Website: macys
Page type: delivery-shipping
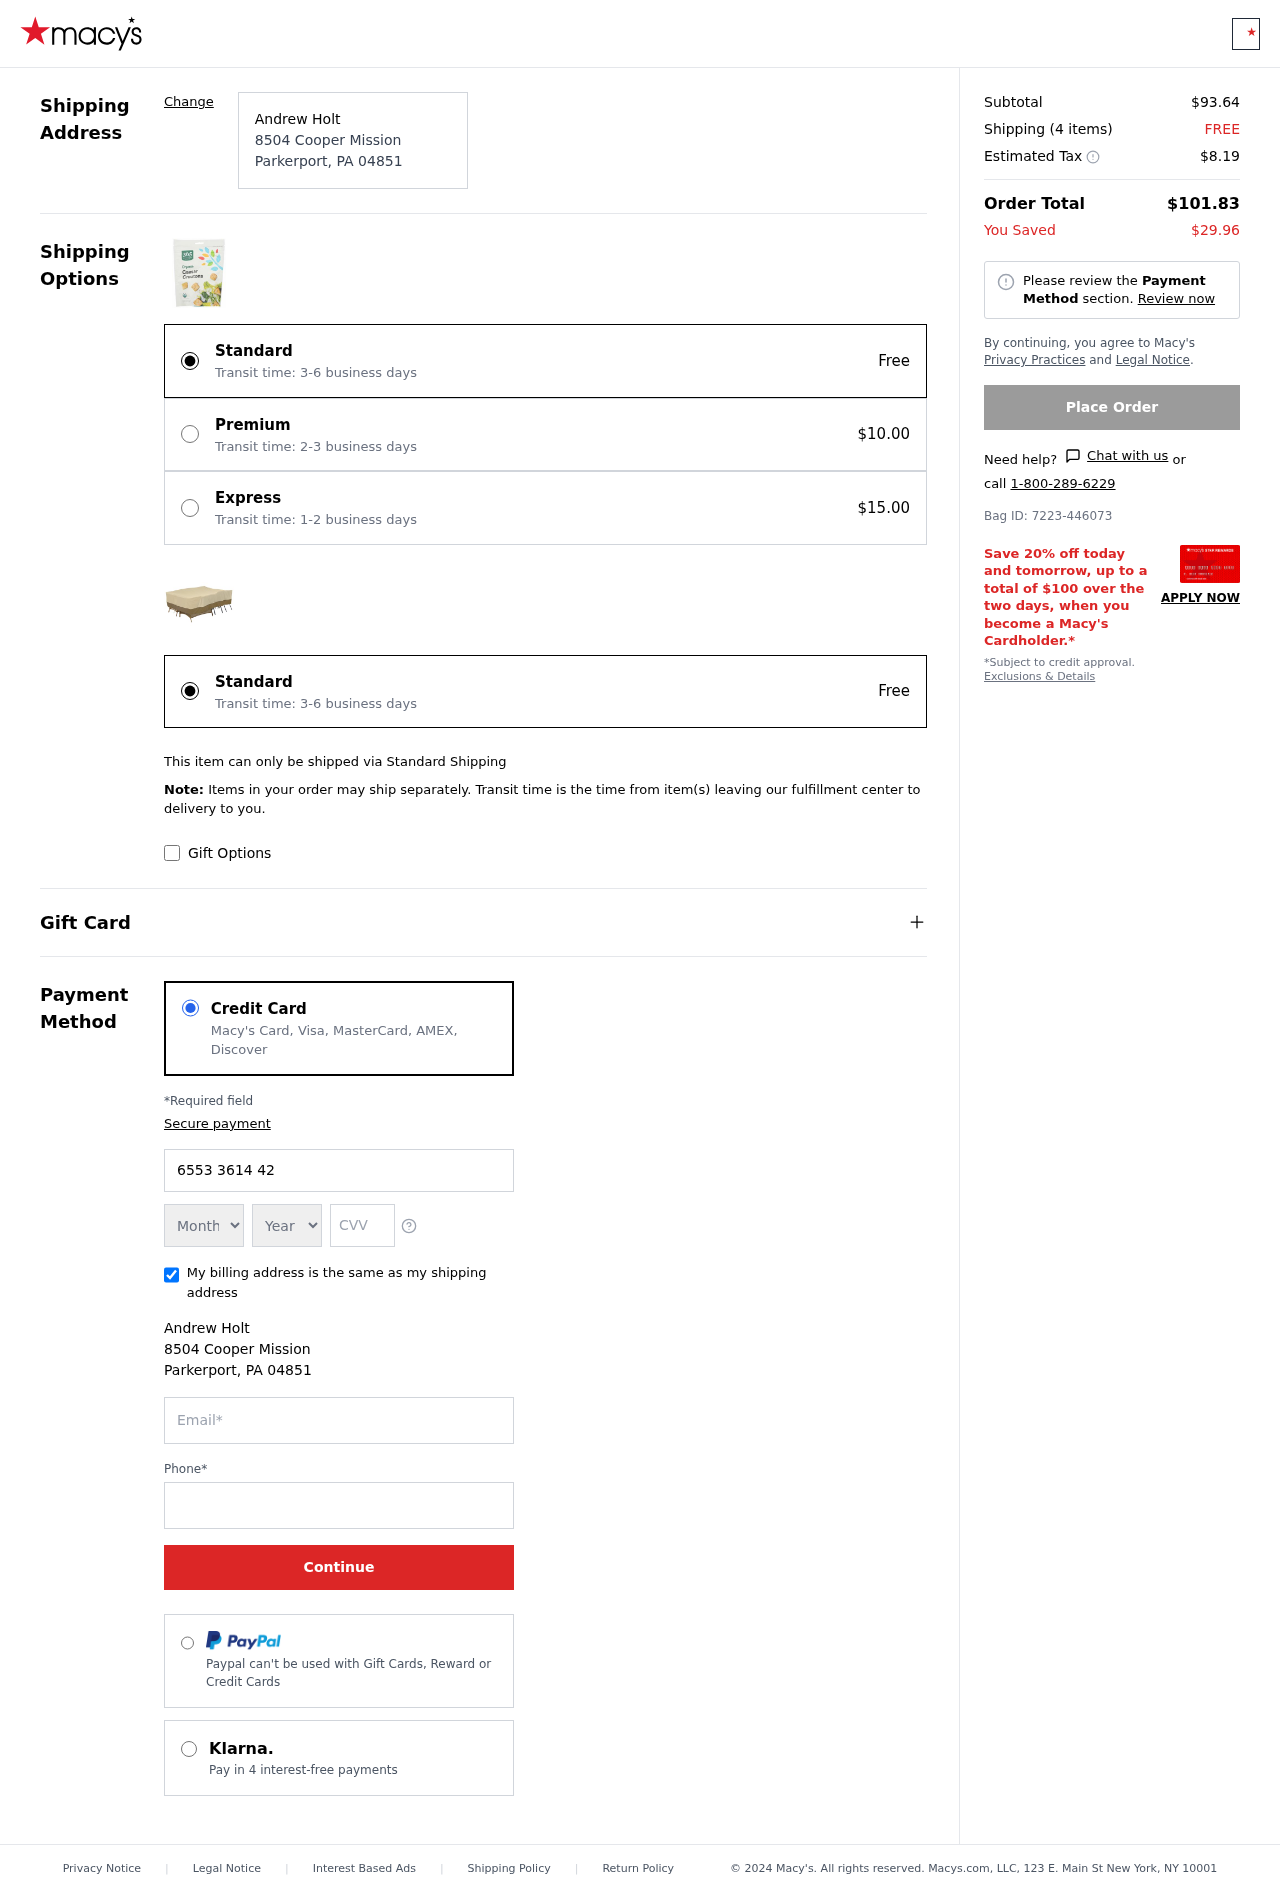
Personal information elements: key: PII_CARD_EXPIRY_MONTH
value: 05
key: PII_CARD_EXPIRY_YEAR
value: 27
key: PII_CITY
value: Parkerport
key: PII_CITY_STATE_ZIP
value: Parkerport, PA 04851
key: PII_FULLNAME
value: Andrew Holt
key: PII_POSTCODE
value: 04851
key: PII_STATE_ABBR
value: PA
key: PII_STREET
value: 8504 Cooper Mission
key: PII_CARD_NUMBER
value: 6553 3614 4298 8972
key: PII_CARD_CVV
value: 477
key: PII_EMAIL
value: andrew.holt@gmail.com
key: PII_PHONE
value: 6099199909
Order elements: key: ORDER_SUBTOTAL
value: $93.64
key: ORDER_NUM_ITEMS
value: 4
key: ORDER_SHIPPING_COST
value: FREE
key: ORDER_TAX
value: $8.19
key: ORDER_TOTAL
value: $101.83
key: ORDER_SAVINGS
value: $29.96
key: ORDER_BAG_ID
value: Bag ID: 7223-446073